Interaction volume radius: 10 \u00c5
Interaction volume height: 10 \u00c5
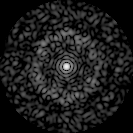
Disorder parameter: 0.8193